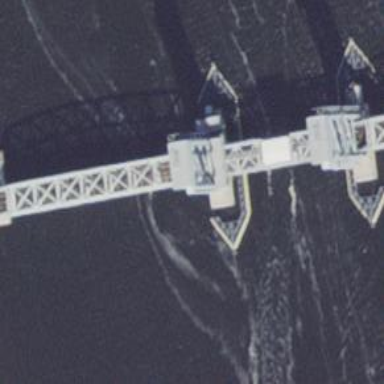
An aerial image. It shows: Movable lift bridge with railway track electrified by contact line.